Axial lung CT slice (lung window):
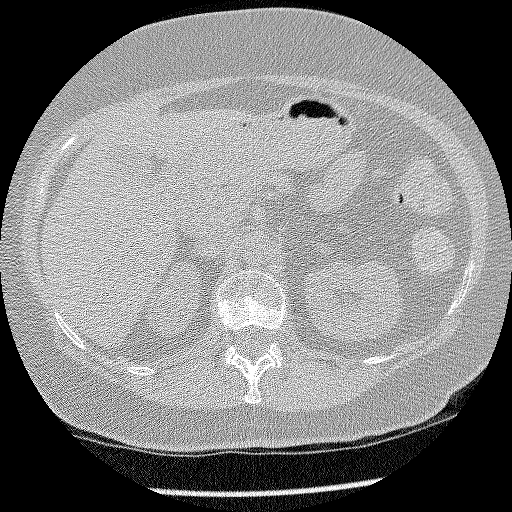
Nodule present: no